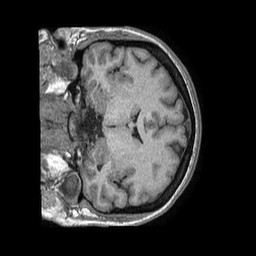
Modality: T1w
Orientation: coronal
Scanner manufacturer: philips
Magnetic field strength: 1.5 T
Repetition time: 0.007779 s
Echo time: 0.003624 s